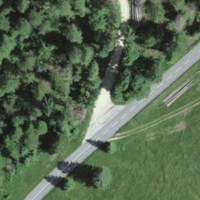
EUNIS habitat code: 44
Species observed at this site:
Cardamine heptaphylla